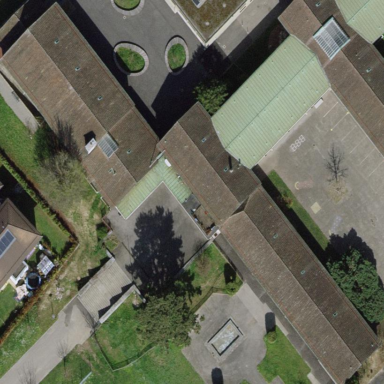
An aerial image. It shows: School building.